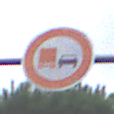
Verkehrszeichen: UeberholverbotKraftfahrzeuge
Umgebung: Outdoor, Urban
Tageszeit: MorningAfternoon
Wetter: Overcast
Licht: Natural
Jahreszeit: NotSpecified
Kontrast: LowContrast